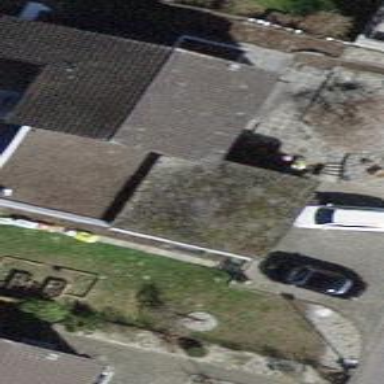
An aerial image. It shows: Building with tile roof.